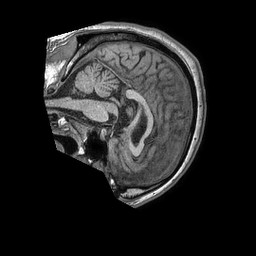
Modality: T1w
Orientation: sagittal
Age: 53
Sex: male
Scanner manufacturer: philips
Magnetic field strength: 1.5 T
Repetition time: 0.007511 s
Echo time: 0.00342 s